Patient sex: M
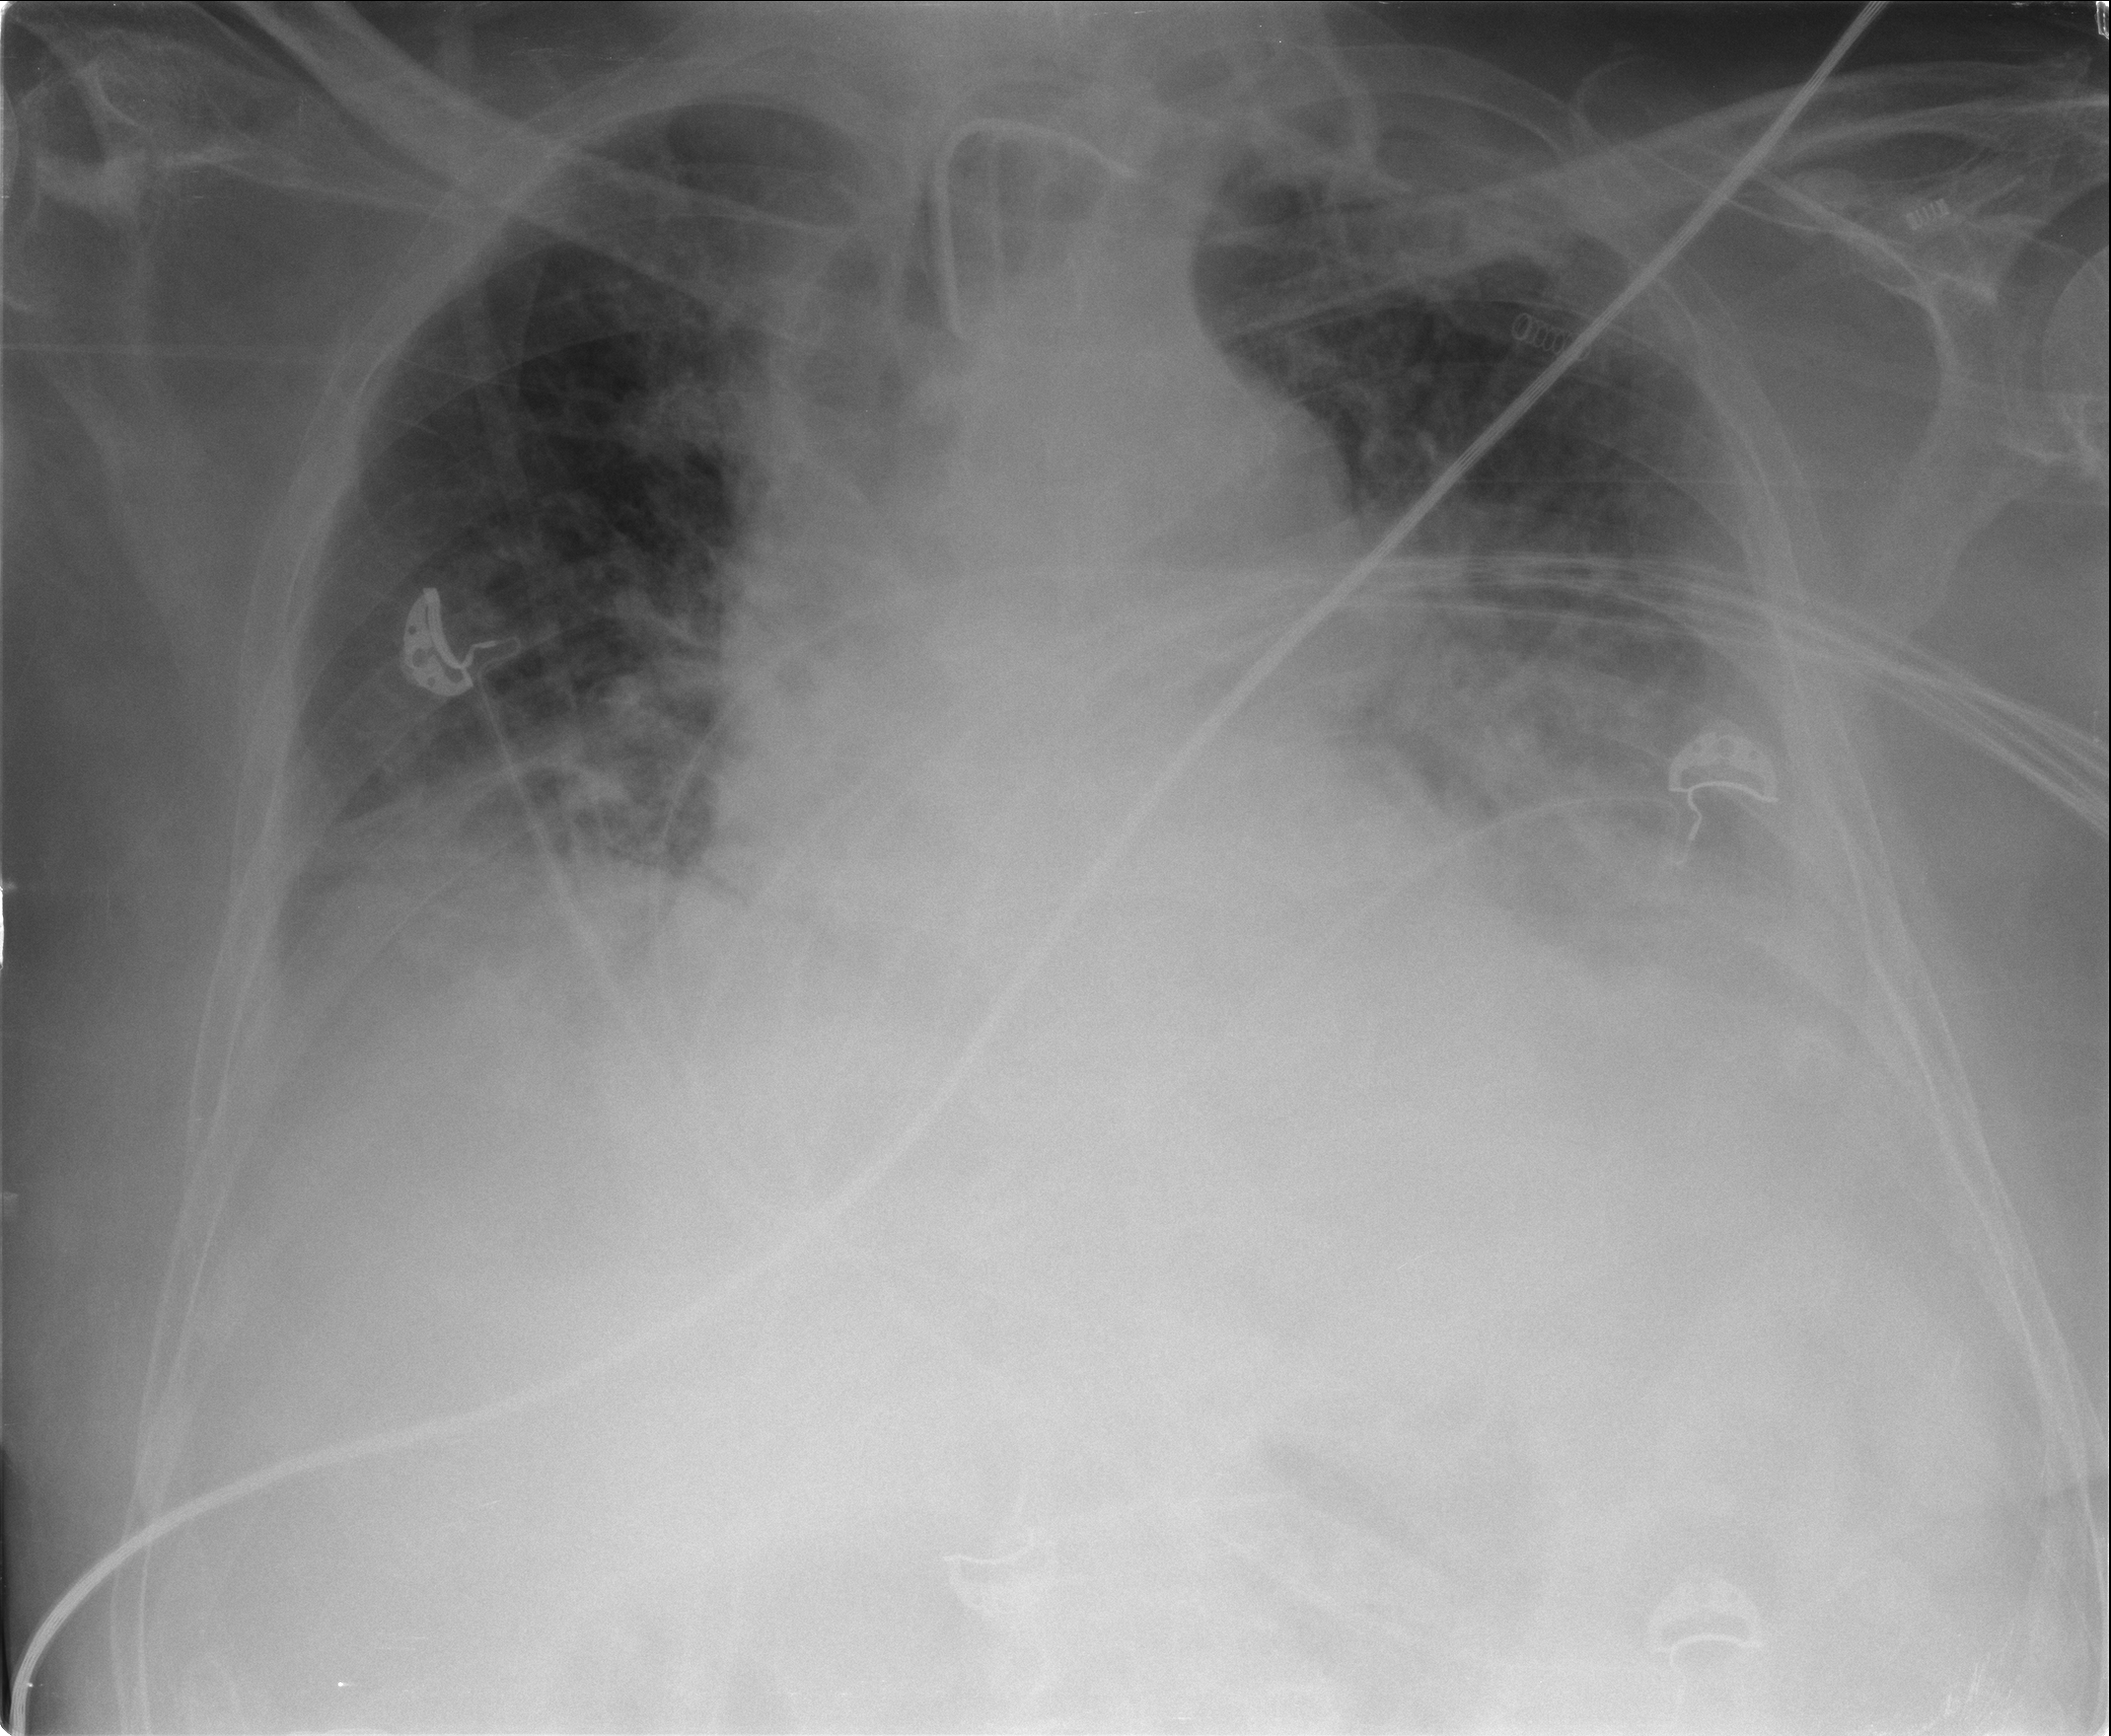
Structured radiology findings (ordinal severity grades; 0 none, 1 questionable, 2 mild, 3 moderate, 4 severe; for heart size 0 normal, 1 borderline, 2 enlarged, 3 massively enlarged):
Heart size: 2
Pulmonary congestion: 2
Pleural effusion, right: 2
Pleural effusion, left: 3
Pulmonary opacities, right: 2
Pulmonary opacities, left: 3
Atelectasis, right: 2
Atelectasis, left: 2